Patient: sex M, age 64
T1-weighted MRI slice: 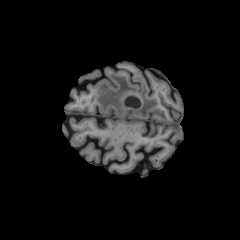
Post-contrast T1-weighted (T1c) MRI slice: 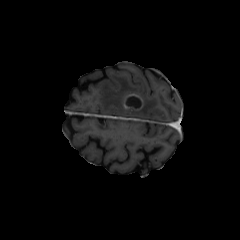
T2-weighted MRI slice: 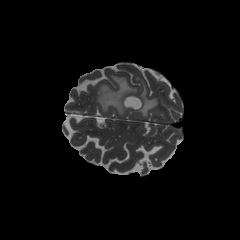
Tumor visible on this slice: yes
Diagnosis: Glioblastoma, IDH-wildtype
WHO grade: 4